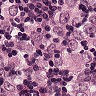
Metastatic tissue present: yes